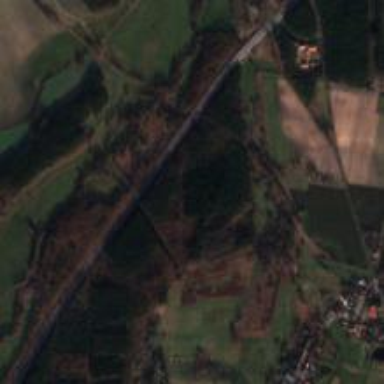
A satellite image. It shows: The image shows motorway.